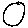
Label: circle